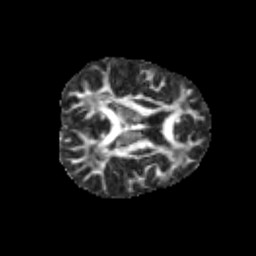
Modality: FA
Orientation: axial
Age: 12
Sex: male
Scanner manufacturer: siemens
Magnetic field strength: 3 T
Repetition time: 3.8 s
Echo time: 0.07 s